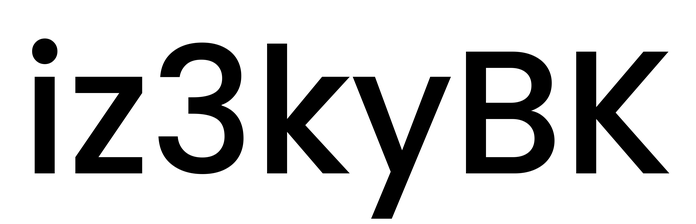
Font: Poppins-Medium